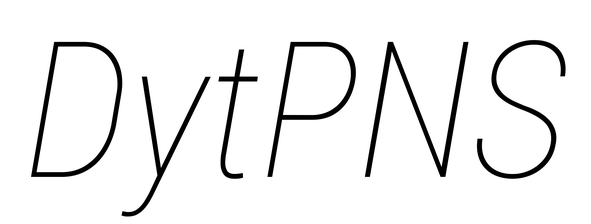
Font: Roboto-Italic_Condensed_Thin_Italic